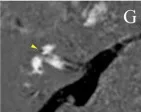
Course of endolymphatic hydrops (EH) and progression of vertigo attacks in a 68-year-old man. The patient's course was semi-quantitatively assessed by gadolinium-enhanced inner ear magnetic resonance images, which are shown in (A-I) (axial T2-weighted fluid-attenuated inversion recovery). The y axis on the left indicates the volume ratio of EH to the total inner ear volume in the right ear. (G) October 2018.
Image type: radiology (ct)